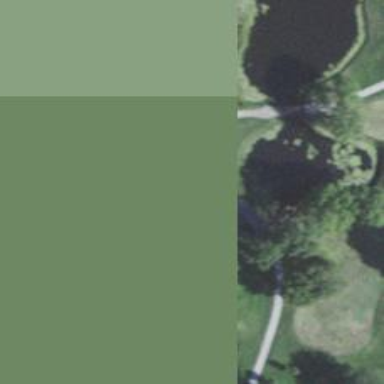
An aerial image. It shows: Covered bridge over golf cartpath.